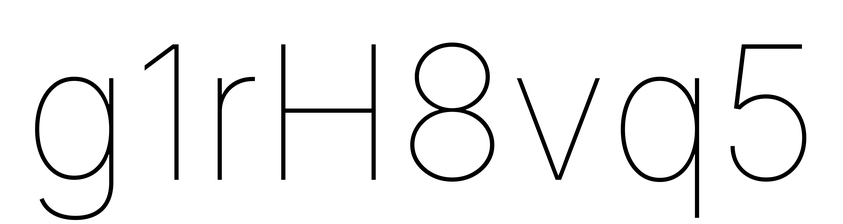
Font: Inter_Thin